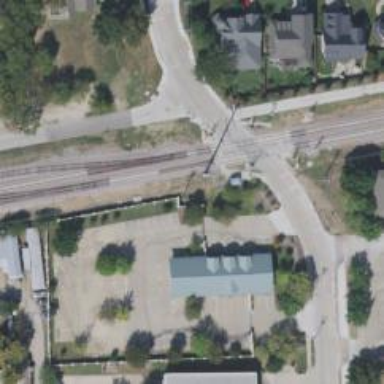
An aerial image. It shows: Railway crossing.